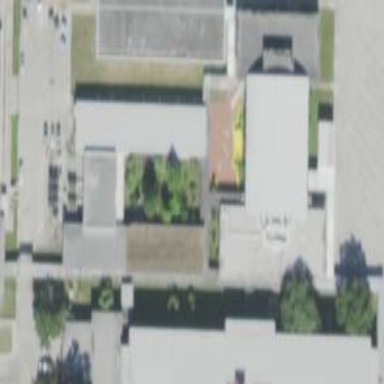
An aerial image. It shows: View of roof of building.